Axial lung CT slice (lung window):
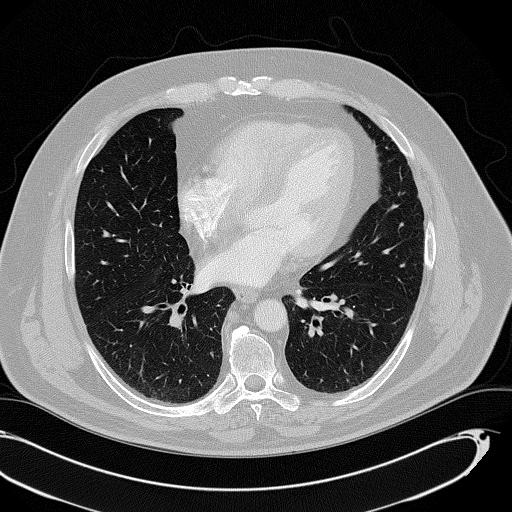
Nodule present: no